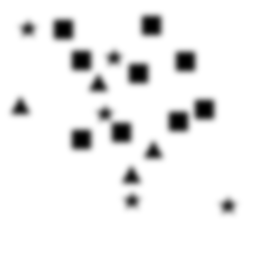
Squares: 9
Triangles: 4
Stars: 5
Total shapes: 18